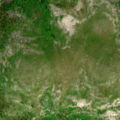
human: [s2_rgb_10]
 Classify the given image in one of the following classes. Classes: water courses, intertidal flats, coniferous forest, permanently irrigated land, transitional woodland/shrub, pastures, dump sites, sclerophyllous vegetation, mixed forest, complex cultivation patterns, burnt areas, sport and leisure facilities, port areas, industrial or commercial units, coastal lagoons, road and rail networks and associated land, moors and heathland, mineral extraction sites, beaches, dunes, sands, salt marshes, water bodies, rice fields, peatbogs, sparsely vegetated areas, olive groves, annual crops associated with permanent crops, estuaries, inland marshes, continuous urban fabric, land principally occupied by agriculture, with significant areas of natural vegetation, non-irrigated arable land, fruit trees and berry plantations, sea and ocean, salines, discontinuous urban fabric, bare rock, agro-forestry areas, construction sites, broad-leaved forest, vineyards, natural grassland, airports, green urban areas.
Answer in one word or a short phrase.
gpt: coniferous forest, mixed forest, moors and heathland, bare rock